Interaction volume radius: 5 \u00c5
Interaction volume height: 10 \u00c5
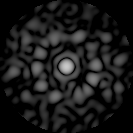
Disorder parameter: 0.8555